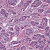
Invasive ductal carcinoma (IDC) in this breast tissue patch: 1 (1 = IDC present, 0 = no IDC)